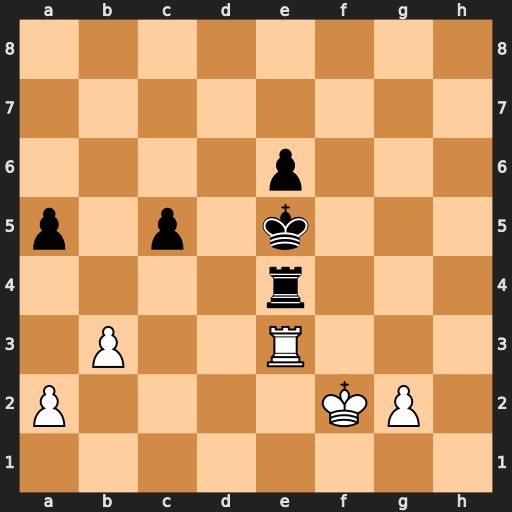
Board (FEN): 8/8/4p3/p1p1k3/4r3/1P2R3/P4KP1/8
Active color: w
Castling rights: -
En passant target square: -
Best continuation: Kf3 Rxe3+ Kxe3